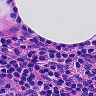
Metastatic tissue present: no